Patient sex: M
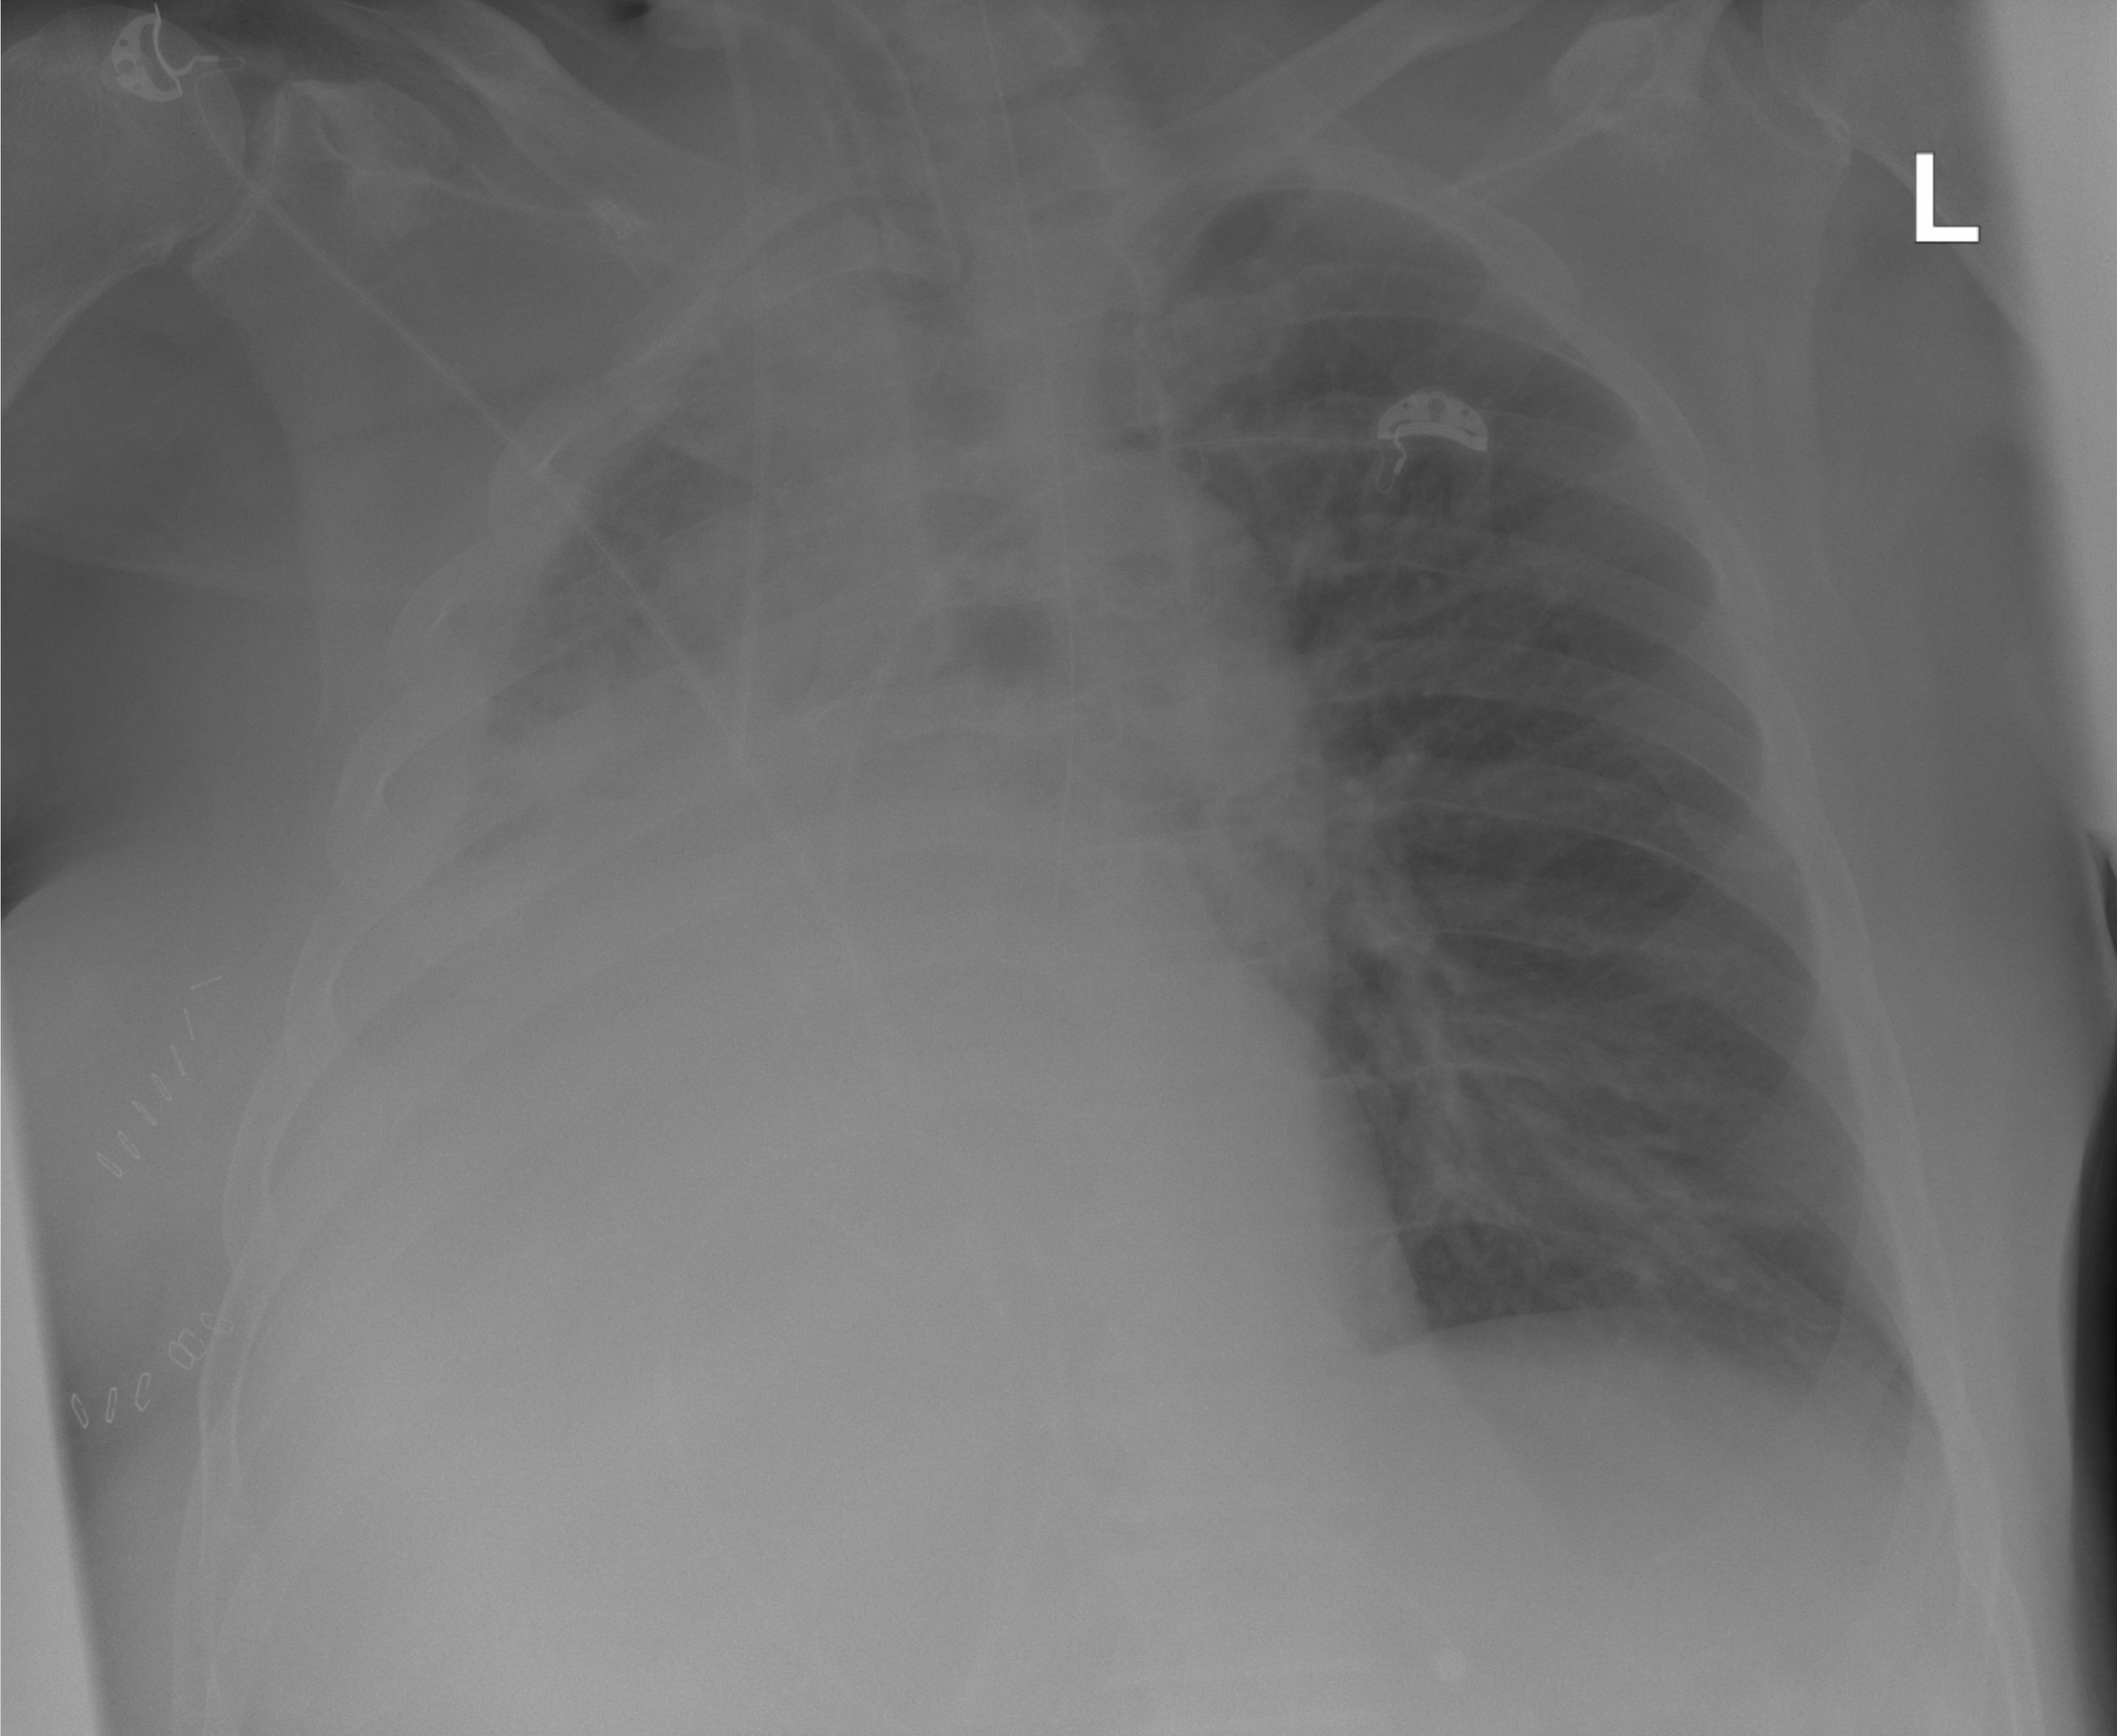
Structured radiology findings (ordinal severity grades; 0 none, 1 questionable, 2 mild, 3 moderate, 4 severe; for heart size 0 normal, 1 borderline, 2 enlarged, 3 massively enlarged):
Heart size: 1
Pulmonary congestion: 2
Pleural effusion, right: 3
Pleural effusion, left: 0
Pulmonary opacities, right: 1
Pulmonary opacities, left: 0
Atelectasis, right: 4
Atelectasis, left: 0